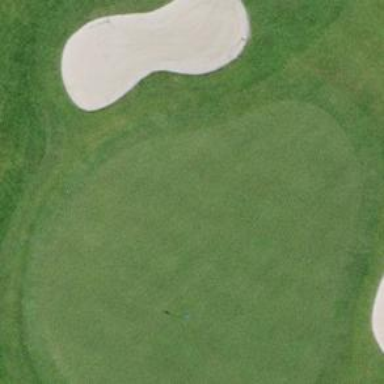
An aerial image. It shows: Grassy pitch designated for golf. It features vibrant green golf course.